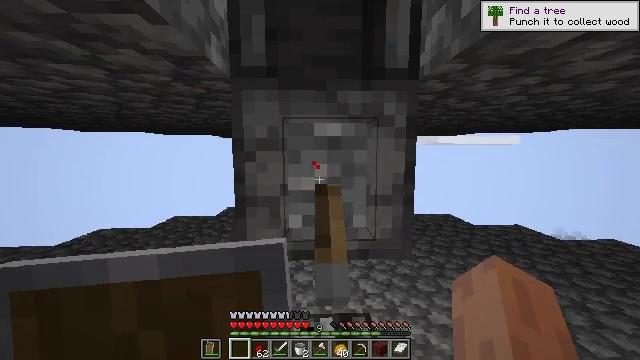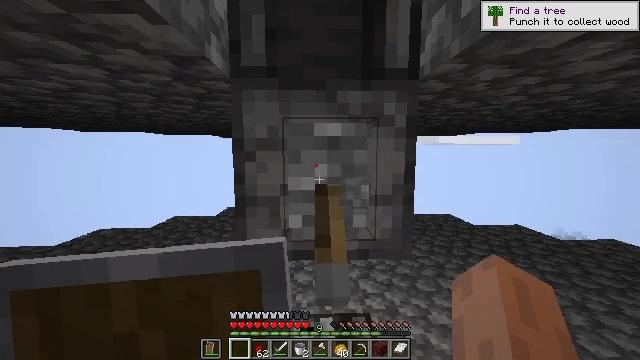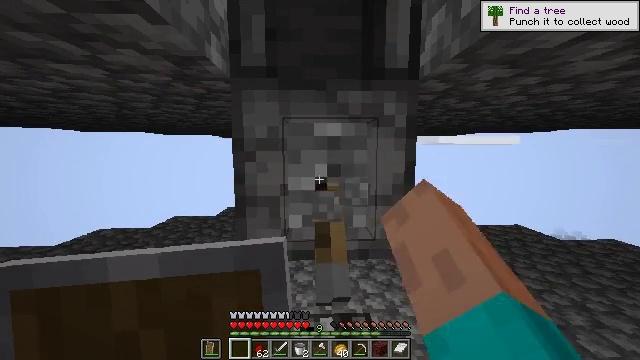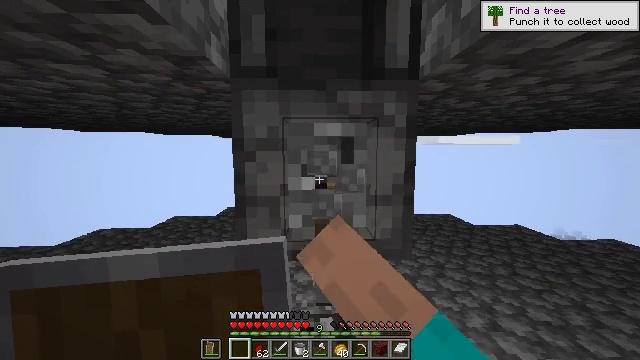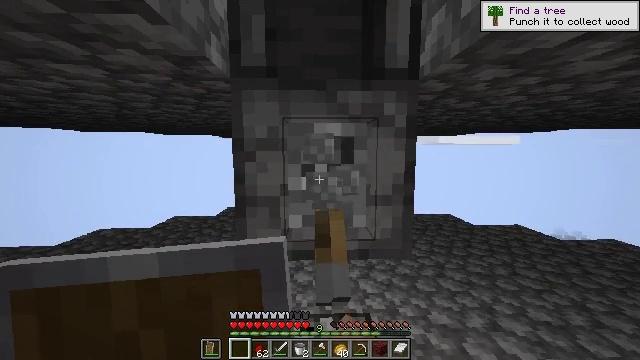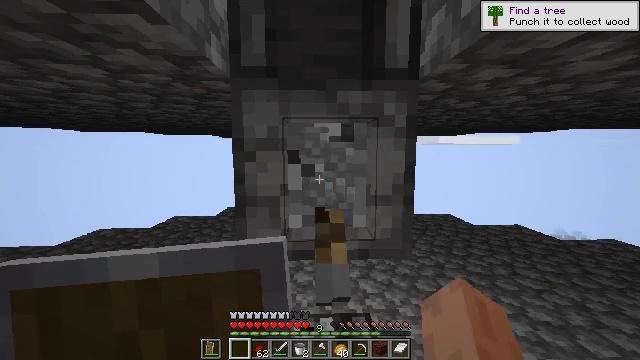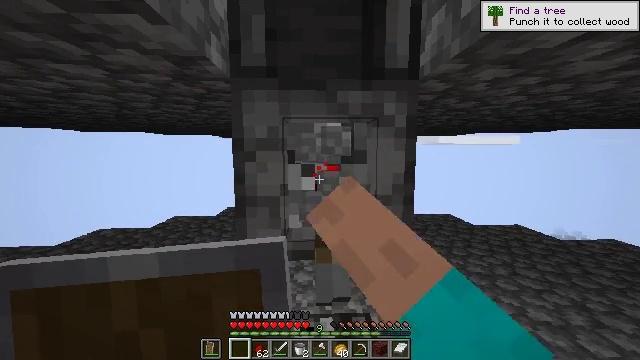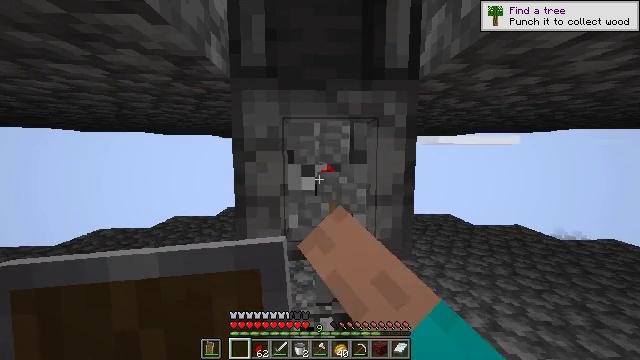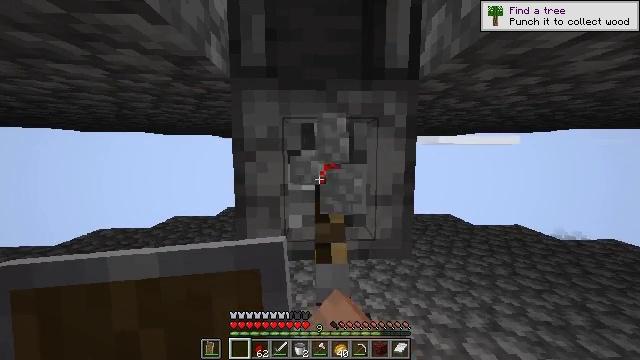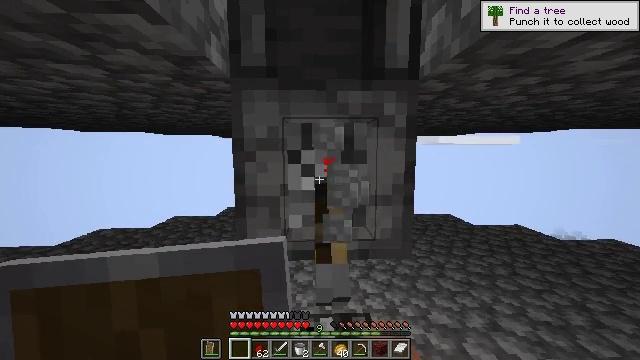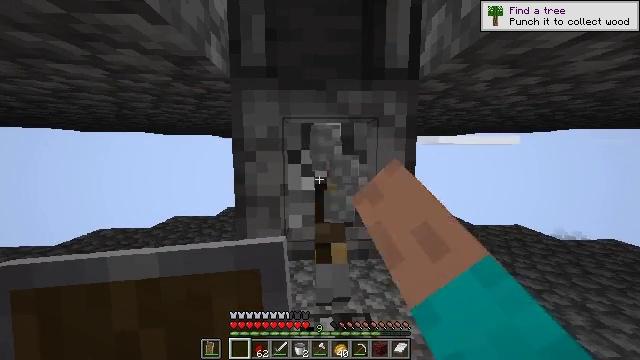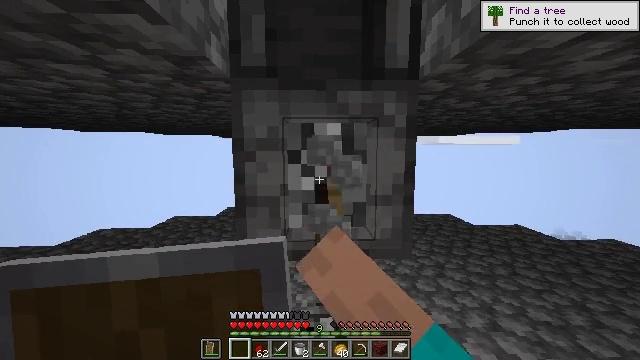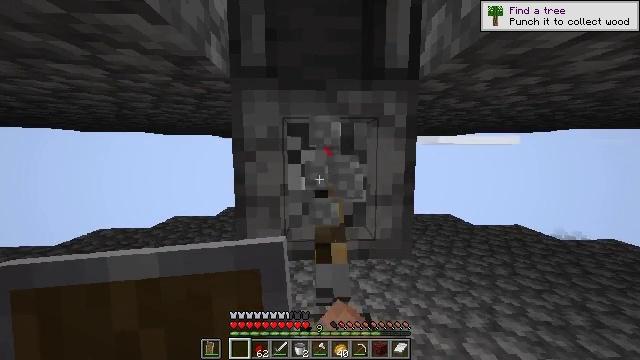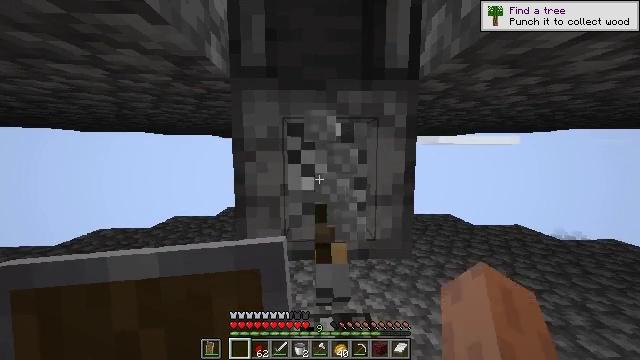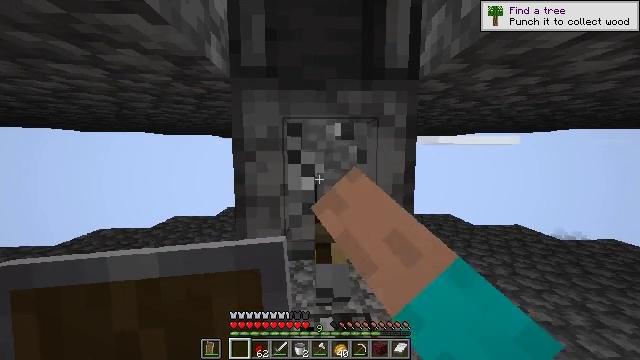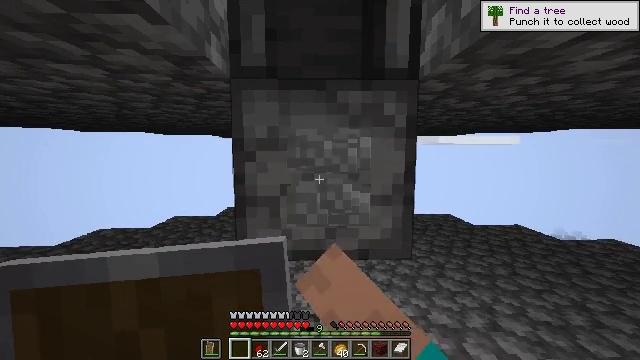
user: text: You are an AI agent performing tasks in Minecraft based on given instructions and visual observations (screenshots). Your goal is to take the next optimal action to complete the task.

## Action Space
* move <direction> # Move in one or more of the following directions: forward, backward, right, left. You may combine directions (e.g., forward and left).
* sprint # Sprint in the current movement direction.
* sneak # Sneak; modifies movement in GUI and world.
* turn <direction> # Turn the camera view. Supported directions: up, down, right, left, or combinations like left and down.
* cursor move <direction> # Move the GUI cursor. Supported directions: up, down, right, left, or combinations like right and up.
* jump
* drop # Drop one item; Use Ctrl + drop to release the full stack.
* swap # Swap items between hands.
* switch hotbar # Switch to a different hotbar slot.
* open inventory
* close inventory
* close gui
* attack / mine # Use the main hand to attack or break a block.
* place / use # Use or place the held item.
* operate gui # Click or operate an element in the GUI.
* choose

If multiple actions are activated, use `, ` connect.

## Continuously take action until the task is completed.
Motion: motion action
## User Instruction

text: Left-click on the lever to pick it up.
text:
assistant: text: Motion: attack / mine
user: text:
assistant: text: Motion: attack / mine
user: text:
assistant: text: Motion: attack / mine
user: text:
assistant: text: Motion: attack / mine
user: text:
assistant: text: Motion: attack / mine
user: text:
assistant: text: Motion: attack / mine
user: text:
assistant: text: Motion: attack / mine
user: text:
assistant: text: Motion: attack / mine
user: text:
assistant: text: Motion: attack / mine
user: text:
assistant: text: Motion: attack / mine
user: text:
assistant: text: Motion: attack / mine
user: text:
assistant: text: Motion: attack / mine
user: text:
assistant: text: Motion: attack / mine
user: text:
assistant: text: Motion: attack / mine
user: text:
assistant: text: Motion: attack / mine
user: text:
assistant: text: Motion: attack / mine
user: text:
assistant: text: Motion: attack / mine
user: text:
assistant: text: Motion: attack / mine
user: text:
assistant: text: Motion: attack / mine
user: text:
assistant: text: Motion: attack / mine